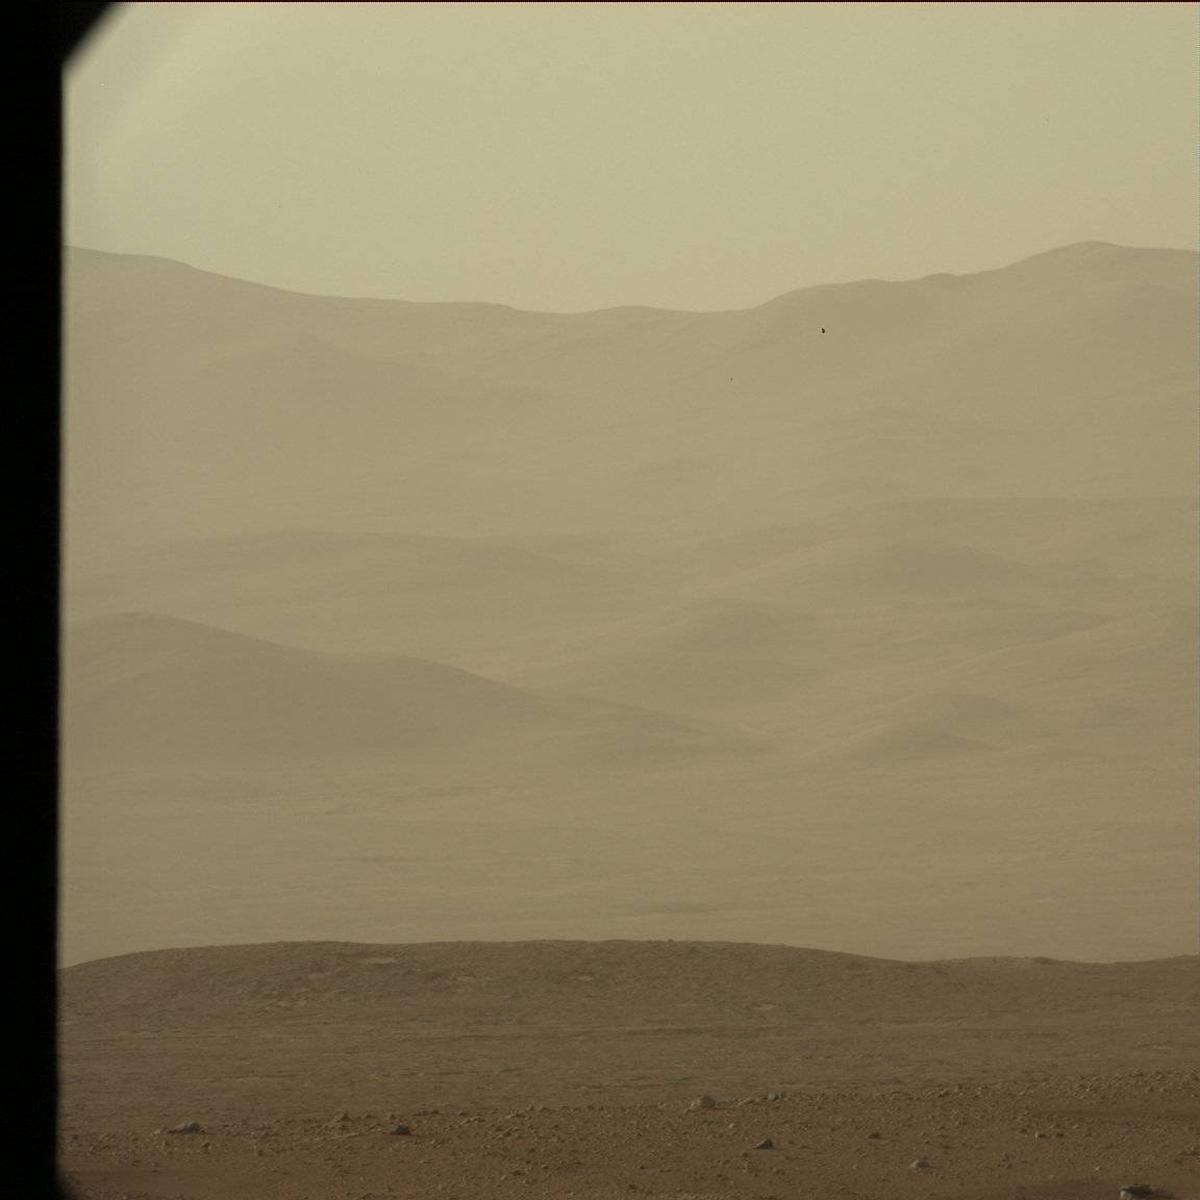
Terrain classes present: Ridge, Rock, Sand / Soil, Sky